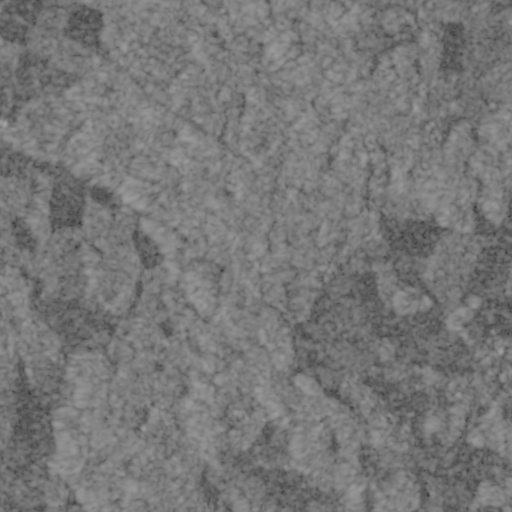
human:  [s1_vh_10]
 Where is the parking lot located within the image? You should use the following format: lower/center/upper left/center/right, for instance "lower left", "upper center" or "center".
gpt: The parking lot is located in the upper center of the image.
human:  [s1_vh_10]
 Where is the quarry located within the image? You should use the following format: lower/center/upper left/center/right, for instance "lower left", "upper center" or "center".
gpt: The quarry is located in the lower right of the image.
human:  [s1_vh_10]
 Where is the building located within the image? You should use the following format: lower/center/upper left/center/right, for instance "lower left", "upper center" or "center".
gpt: There is no building in the image.

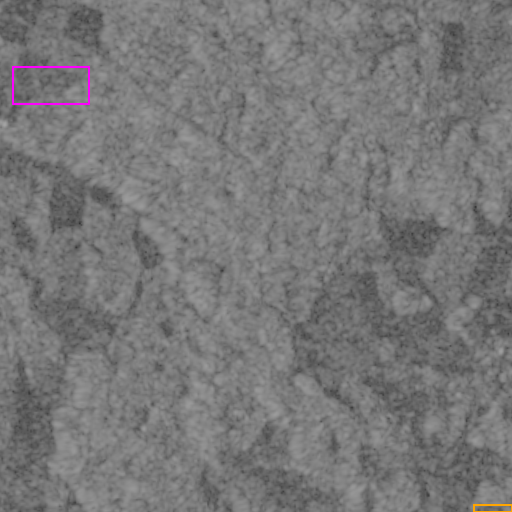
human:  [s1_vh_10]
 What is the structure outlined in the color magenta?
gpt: The structure outlined in magenta is a crop field.
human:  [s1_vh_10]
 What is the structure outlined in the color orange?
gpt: The structure outlined in orange is a quarry.
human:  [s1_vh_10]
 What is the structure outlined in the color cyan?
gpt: There is no cyan outline.